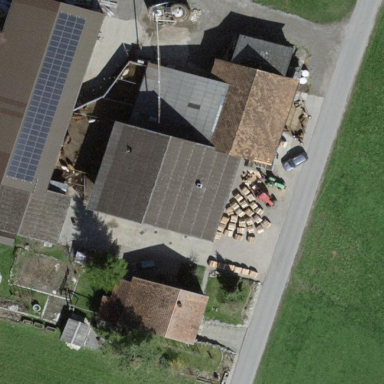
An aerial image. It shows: Farmyard area.